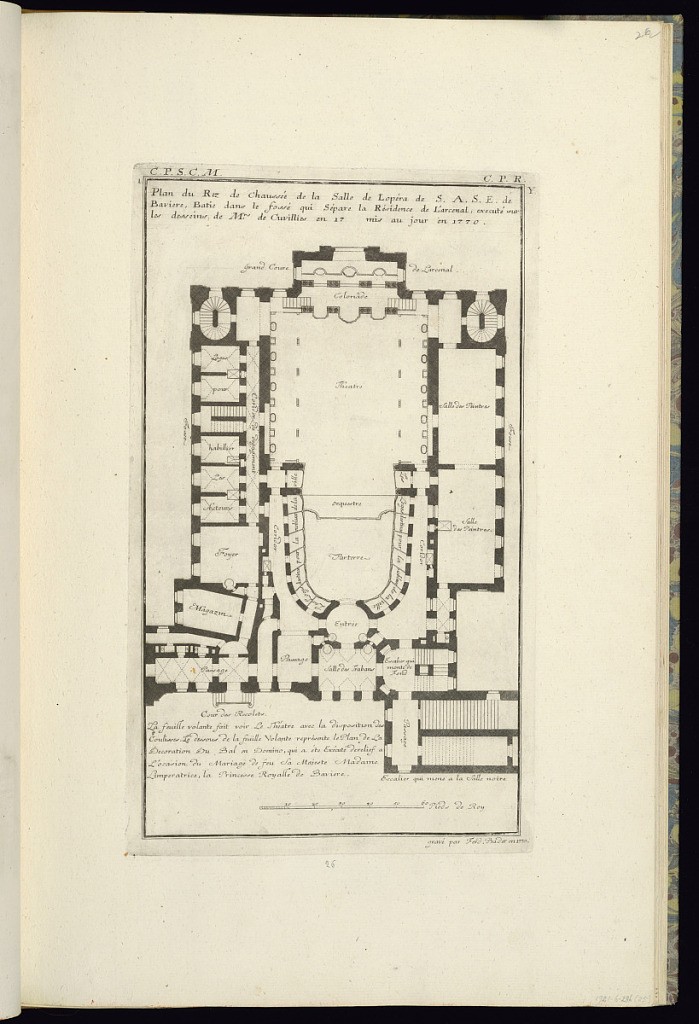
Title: Plan du Rez de Chaussée de la Salle de Lopéra de S.A.S.E. de Baviere, Batie dans le fossé qui Sépare la Résidence de L’arcenal
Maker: François de Cuvilliés the younger, German, 1731 - 1777
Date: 1770
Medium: Etching and engraving on paper
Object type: Print
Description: A ground floor plan for an opera house with a description and scale lettered below. The plate is titled, numbered, dated, and signed.